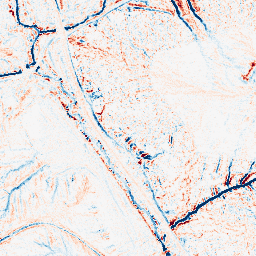
Category: edge_preserving
Decomposition family: median
Decomposition parameters: size: 7
Upsampling method: regularized
Upsampling parameters: scale: 2
lambda_reg: 0.01
Upsampling scale: 2